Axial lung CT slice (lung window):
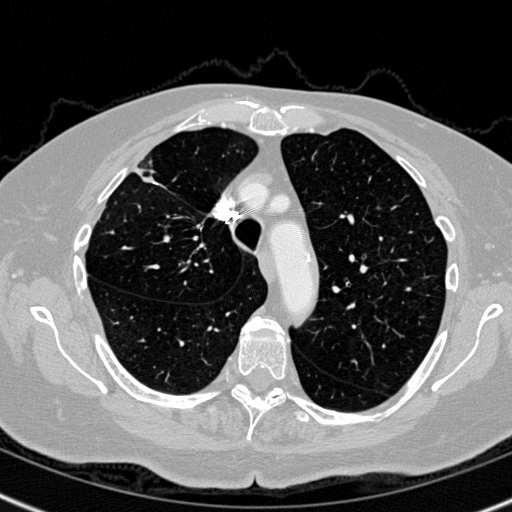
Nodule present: no